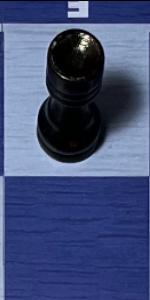
Label: Empty